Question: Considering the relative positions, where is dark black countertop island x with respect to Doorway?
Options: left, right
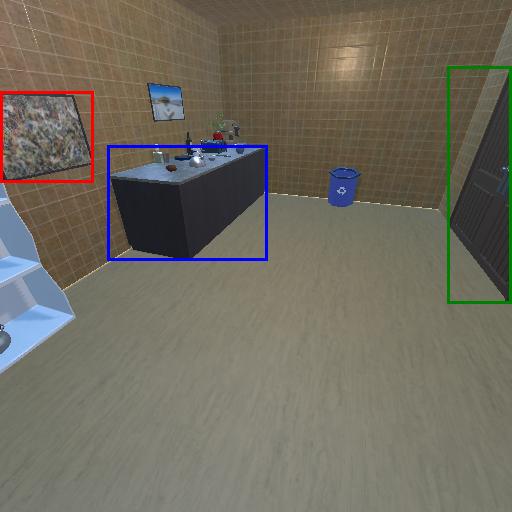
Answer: left